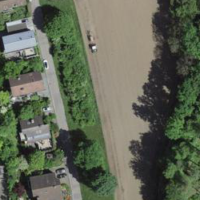
EUNIS habitat code: 25
Species observed at this site:
Dactylis glomerata
Lonicera acuminata
Volucella pellucens